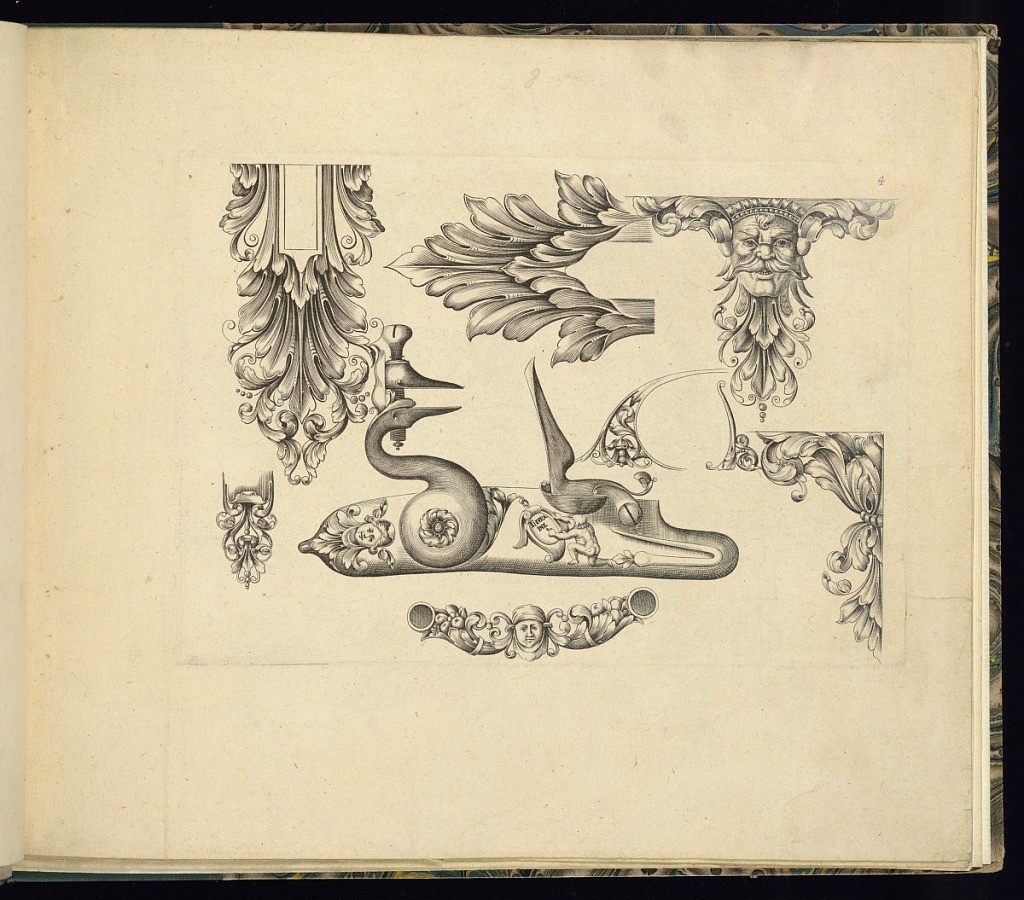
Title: Designs for Gun Parts and Ornament
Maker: Thobie Tourneur, Le Thuraine, French, active ca. 1630 – ca. 1690
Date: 1660
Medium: Engraving on laid paper
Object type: Print
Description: Designs for gun parts (flint lock and ornament) decorated with grotesque ornaments, mascarons (masks), putti, fruit, scrolling leaves (rinceaux), rosettes, and fleurons. The plate is numbered and signed.